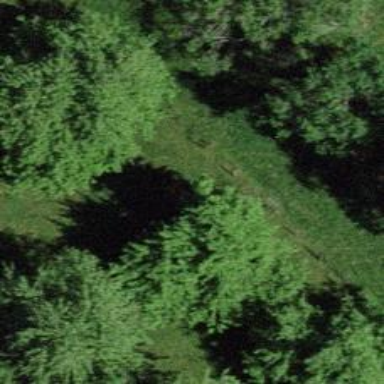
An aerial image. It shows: Beautiful tree in nature.